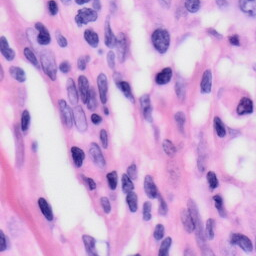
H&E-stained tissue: Skin